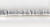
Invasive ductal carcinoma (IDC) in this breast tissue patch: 0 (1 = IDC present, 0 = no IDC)